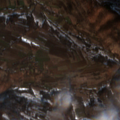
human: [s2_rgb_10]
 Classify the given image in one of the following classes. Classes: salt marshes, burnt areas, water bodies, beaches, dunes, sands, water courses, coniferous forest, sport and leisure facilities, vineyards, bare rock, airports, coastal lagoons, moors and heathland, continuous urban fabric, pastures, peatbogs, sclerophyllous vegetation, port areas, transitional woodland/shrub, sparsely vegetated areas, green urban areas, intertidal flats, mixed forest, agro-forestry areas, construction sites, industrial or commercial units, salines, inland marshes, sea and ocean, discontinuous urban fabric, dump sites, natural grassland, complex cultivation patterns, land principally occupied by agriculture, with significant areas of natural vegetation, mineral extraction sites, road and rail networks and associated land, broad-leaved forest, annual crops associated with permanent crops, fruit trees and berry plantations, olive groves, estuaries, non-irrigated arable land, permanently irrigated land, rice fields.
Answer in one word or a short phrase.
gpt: complex cultivation patterns, land principally occupied by agriculture, with significant areas of natural vegetation, broad-leaved forest, transitional woodland/shrub